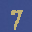
Label: 7